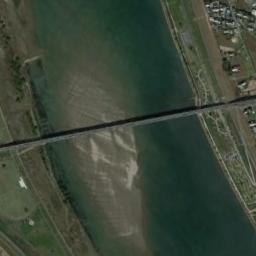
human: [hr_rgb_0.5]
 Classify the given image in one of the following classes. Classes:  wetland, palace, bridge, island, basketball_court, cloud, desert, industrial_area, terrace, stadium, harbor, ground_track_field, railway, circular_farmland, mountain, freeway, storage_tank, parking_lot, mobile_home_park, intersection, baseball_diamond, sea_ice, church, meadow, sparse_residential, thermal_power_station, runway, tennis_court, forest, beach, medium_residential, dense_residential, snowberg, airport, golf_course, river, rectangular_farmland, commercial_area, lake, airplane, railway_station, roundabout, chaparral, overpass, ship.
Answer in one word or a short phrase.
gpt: bridge